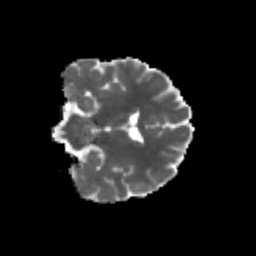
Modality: MD
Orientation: coronal
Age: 21
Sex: male
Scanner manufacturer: siemens
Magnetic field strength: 3 T
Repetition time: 3.5 s
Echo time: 0.113 s